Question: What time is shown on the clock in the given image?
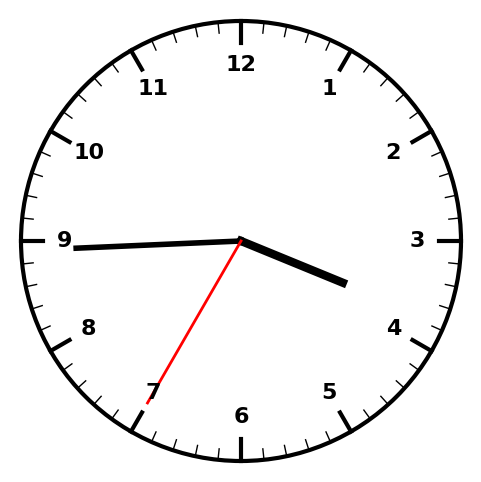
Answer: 03:44:35